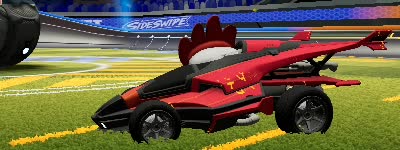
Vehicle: aftershock